Question: I am using <URL> for numerical integration in Haskell. This defines a function
'''
parTrap :: (Double -> Double) -> Double -> Double -> [Result]
'''
where the first argument is the 1-dimensional function to be integrated, then upper and lower bounds. I have a wrapper which transforms this function as
'''
ttrap f xmin xmax = (ans, err)
where
res = absolute 1e-6 $ parTrap f xmin xmax
ans = result res
err = errorEstimate res
'''
To integrate a 2-dimensional function, I can use
'''
ttrap2 f y1 y2 g1 g2 = ttrap h y1 y2 -- f ylower yupper (fn for x lower) (fn for x upper)
where
h y = fst $ ttrap (flip f y) (g1 y) (g2 y)
ttrap2_fixed f y1 y2 x1 x2 = ttrap2 f y1 y2 (const x1) (const x2)
'''
The idea of 'ttrap2_fixed' is that I can now do a double integral where the function is (Double -> Double -> Double), and bounds are 'y1 y2 x1 x2'.
Using this pattern, I can define higher order integration functions
'''
ttrap3_fixed :: (Double -> Double -> Double -> Double) -> Double -> Double -> Double -> Double -> Double -> Double -> Double
ttrap3_fixed f z1 z2 y1 y2 x1 x2 = fst $ ttrap h z1 z2
where
h z = fst $ ttrap2_fixed (f z) x1 x2 y1 y2
ttrap4_fixed :: (Double -> Double -> Double -> Double -> Double) -> Double -> Double -> Double -> Double -> Double -> Double -> Double -> Double -> Double
ttrap4_fixed f w1 w2 z1 z2 y1 y2 x1 x2 = fst $ ttrap h w1 w2
where
h w = ttrap3_fixed (f w) z1 z2 x1 x2 y1 y2
ttrap5_fixed :: (Double -> Double -> Double -> Double -> Double -> Double) -> Double -> Double -> Double -> Double -> Double -> Double -> Double -> Double -> Double -> Double -> Double
ttrap5_fixed f u1 u2 w1 w2 z1 z2 y1 y2 x1 x2 = fst $ ttrap h u1 u2
where
h u = ttrap4_fixed (f u) w1 w2 z1 z2 x1 x2 y1 y2
'''
However, I would like to integrate a function of type
'''
f :: [Double] -> Double
'''
with the idea being that the dimensionality of the function can vary within the program. Ideally, I would like a function with type
'''
int_listfn :: ([Double] -> Double) -> [(Double, Double)] -> Double
'''
where I can integrate the multidimensional function over a list of tuples of bounds. As part of this, it seems like I need to use something like continuation passing style to construct the integrator function, but this is where I am getting stuck. Thanks in advance.
---
An example of a 'f' that I would like to integrate would be something like
'''
> let f [x,y,z] = x**3.0 * sin(y) + (1.0/z)
'''
Consider bounds
'''
> let bounds = [(1.0,2.0),(2.0,4.0), (0.0,3.0)]
> int_listfn f bounds
'''
This should be equivalent to calculating

---
EDIT: Adding another example function
'''
f1 :: Double -> Double
f1 x = 1.0 * x
fn_maker :: [Double -> Double] -> ([Double] -> Double)
fn_maker inlist = myfn
where
myfn xlist = product $ zipWith (
x -> f x) inlist xlist
m = 4
f_list = fn_maker (replicate f1 m)
'''
'f_list' has type '[Double] -> Double' and is equivalent to 'f x y z w = x * y * z * w'. I thought that the type '[Double] -> Double' would be appropriate because the dimensionality of the function, 'm', is a parameter. Perhaps I need to change the design.
---
, @fizruk I have been using this in my code and seems to work, although I need to keep track of which function to call based on the size of the bounds list.
'''
static_1 :: ([Double] -> Double) -> (Double -> Double)
static_1 f = f'
where
f' x = f [x]
static_2 :: ([Double] -> Double) -> (Double -> Double -> Double)
static_2 f = f'
where
f' x y = f [x,y]
static_3 :: ([Double] -> Double) -> (Double -> Double -> Double -> Double)
static_3 f = f'
where
f' x y z = f [x,y,z]
static_4 :: ([Double] -> Double) -> (Double -> Double -> Double -> Double -> Double)
static_4 f = f'
where
f' x y z w = f [x,y,z,w]
static_5 :: ([Double] -> Double) -> (Double -> Double -> Double -> Double -> Double -> Double)
static_5 f = f'
where
f' x y z w u = f [x,y,z,w,u]
int_listfn :: ([Double] -> Double) -> [(Double, Double)] -> Double
int_listfn f bounds
| f_dim == 1 = fst $ ttrap (static_1 f) (fst (bounds !! 0)) (snd (bounds !! 0))
| f_dim == 2 = fst $ ttrap2_fixed (static_2 f) (fst (bounds !! 0)) (snd (bounds !! 0)) (fst (bounds !! 1)) (snd (bounds !! 1))
| f_dim == 3 = ttrap3_fixed (static_3 f) (fst (bounds !! 0)) (snd (bounds !! 0)) (fst (bounds !! 1)) (snd (bounds !! 1)) (fst (bounds !! 2)) (snd (bounds !! 2))
| f_dim == 4 = ttrap4_fixed (static_4 f) (fst (bounds !! 0)) (snd (bounds !! 0)) (fst (bounds !! 1)) (snd (bounds !! 1)) (fst (bounds !! 2)) (snd (bounds !! 2)) (fst (bounds !! 3)) (snd (bounds !! 3))
| f_dim == 5 = ttrap5_fixed (static_5 f) (fst (bounds !! 0)) (snd (bounds !! 0)) (fst (bounds !! 1)) (snd (bounds !! 1)) (fst (bounds !! 2)) (snd (bounds !! 2)) (fst (bounds !! 3)) (snd (bounds !! 3)) (fst (bounds !! 3)) (snd (bounds !! 3))
| otherwise = error "Unsupported integral size"
where
f_dim = length bounds
'''
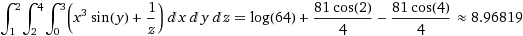
Answer: ## The idea
For convenience I introduce these type aliases:
'''
type Res = (Double, Double)
type Bound = (Double, Double)
'''
Let's have a closer look at the types of 'ttrap_fixedN':
'''
ttrap :: (Double -> Double) -> Double -> Double -> Res
ttrap_fixed2 :: (Double -> Double -> Double) -> Double -> Double -> Double -> Double -> Res
'''
Obviously, we can pair bounds to get a shorter and cleaner version:
'''
ttrap :: (Double -> Double) -> Bound -> Res
ttrap_fixed2 :: (Double -> Double -> Double) -> Bound -> Bounds -> Res
'''
Furthermore, we can collect 'Bounds' together for 'N' > '1':
'''
ttrap_fixed2 :: (Double -> Double -> Double) -> (Bound, Bound) -> Res
ttrap_fixed3 :: (Double -> Double -> Double -> Double) -> (Bound, Bound, Bound) -> Res
'''
Notice how we made all 'ttrap_fixedN' functions to take precisely 2 arguments. Also notice that the type of the second argument (the arity of tuple with 'Bound's) depends on the first (the arity of function to integrate).
Now it should be clear that a general 'ttrap_fixed' function would depend on the arity of given function and we need type class to implement that kind of polymorphism. Besided 'integrate' method (this is the general 'ttrap_fixed') that class would need an <URL> for the second argument:
'''
class Integrable r where
type Bounds r :: *
integrate :: r -> Bounds r -> Res
'''
## Solution sketch
We are going to need following extensions:
'''
{-# LANGUAGE TypeFamilies #-}
{-# LANGUAGE FlexibleInstances #-}
import Numeric.Integration.TanhSinh
'''
Here's the only function from the question I'll use:
'''
ttrap :: (Double -> Double) -> Double -> Double -> Res
ttrap f xmin xmax = (ans, err)
where
res = absolute 1e-6 $ parTrap f xmin xmax
ans = result res
err = errorEstimate res
'''
Define 'Integrable' type class:
'''
class Integrable r where
type Bounds r :: *
integrate :: r -> Bounds r -> Res
'''
And it's instances
'''
instance Integrable Double where
type Bounds Double = ()
integrate x _ = (x, 0)
instance Integrable r => Integrable (Double -> r) where
type Bounds (Double -> r) = (Bound, Bounds r)
integrate f ((xmin, xmax), args) = ttrap g xmin xmax
where
g x = fst $ integrate (f x) args
'''
Go test it:
'''
main :: IO ()
main = do
let f :: Double -> Double -> Double -> Double
f x y z = x ** 3.0 * sin(y) + (1.0/z)
zbounds = (1.0, 2.0)
ybounds = (2.0, 4.0)
xbounds = (0.0, 3.0)
res = integrate f (xbounds, (ybounds, (zbounds, ())))
print res -- prints (8.9681929657648,4.732074732061164e-10)
'''
## Currying Bounds
As you might have noticed, we now have not very convenient nested tuples for 'Bound's. It would be nice if 'integrate f' would return a curried function, such as:
'''
integrate (*) :: Bound -> Bound -> Res
'''
instead of
'''
integrate (*) :: (Bound, (Bound, ())) -> Res
'''
Unfortunately, I failed to find any way to refactor 'Integrable' to allow that. However, we can solve this issue with another typeclass hackery. The idea is to introduce a polymorhic 'curryBounds':
'''
class CurryBounds bs where
type Curried bs a :: *
curryBounds :: (bs -> a) -> Curried bs a
'''
The instances are straightforward:
'''
instance CurryBounds () where
type Curried () a = a
curryBounds f = f ()
instance CurryBounds bs => CurryBounds (b, bs) where
type Curried (b, bs) a = b -> Curried bs a
curryBounds f = \x -> curryBounds (\xs -> f (x, xs))
'''
Now we can define a nicer version of 'integrate':
'''
integrate' :: (Integrable r, CurryBounds (Bounds r)) => r -> Curried (Bounds r) Res
integrate' = curryBounds . integrate
'''
## Example
'''
>>> let f x y z = x**3.0 * sin(y) + (1.0/z) :: Double
>>> integrate' f (0, 3) (2, 4) (1, 2)
(8.9681929657648,4.732074732061164e-10)
'''